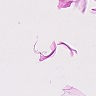
Metastatic tissue present: no